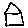
Label: house